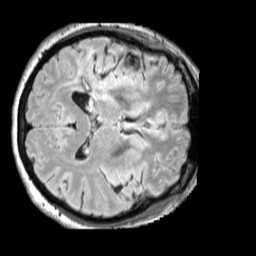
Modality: FLAIR
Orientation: axial
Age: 38
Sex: female
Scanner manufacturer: siemens
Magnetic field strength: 3 T
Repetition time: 5 s
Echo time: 0.387 s